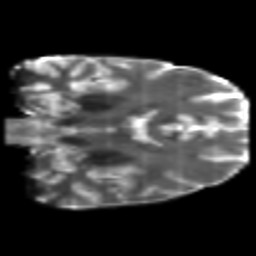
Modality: T2w
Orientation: coronal
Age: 24
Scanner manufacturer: philips
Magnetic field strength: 3 T
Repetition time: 8.6 s
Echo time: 0.127 s